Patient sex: M
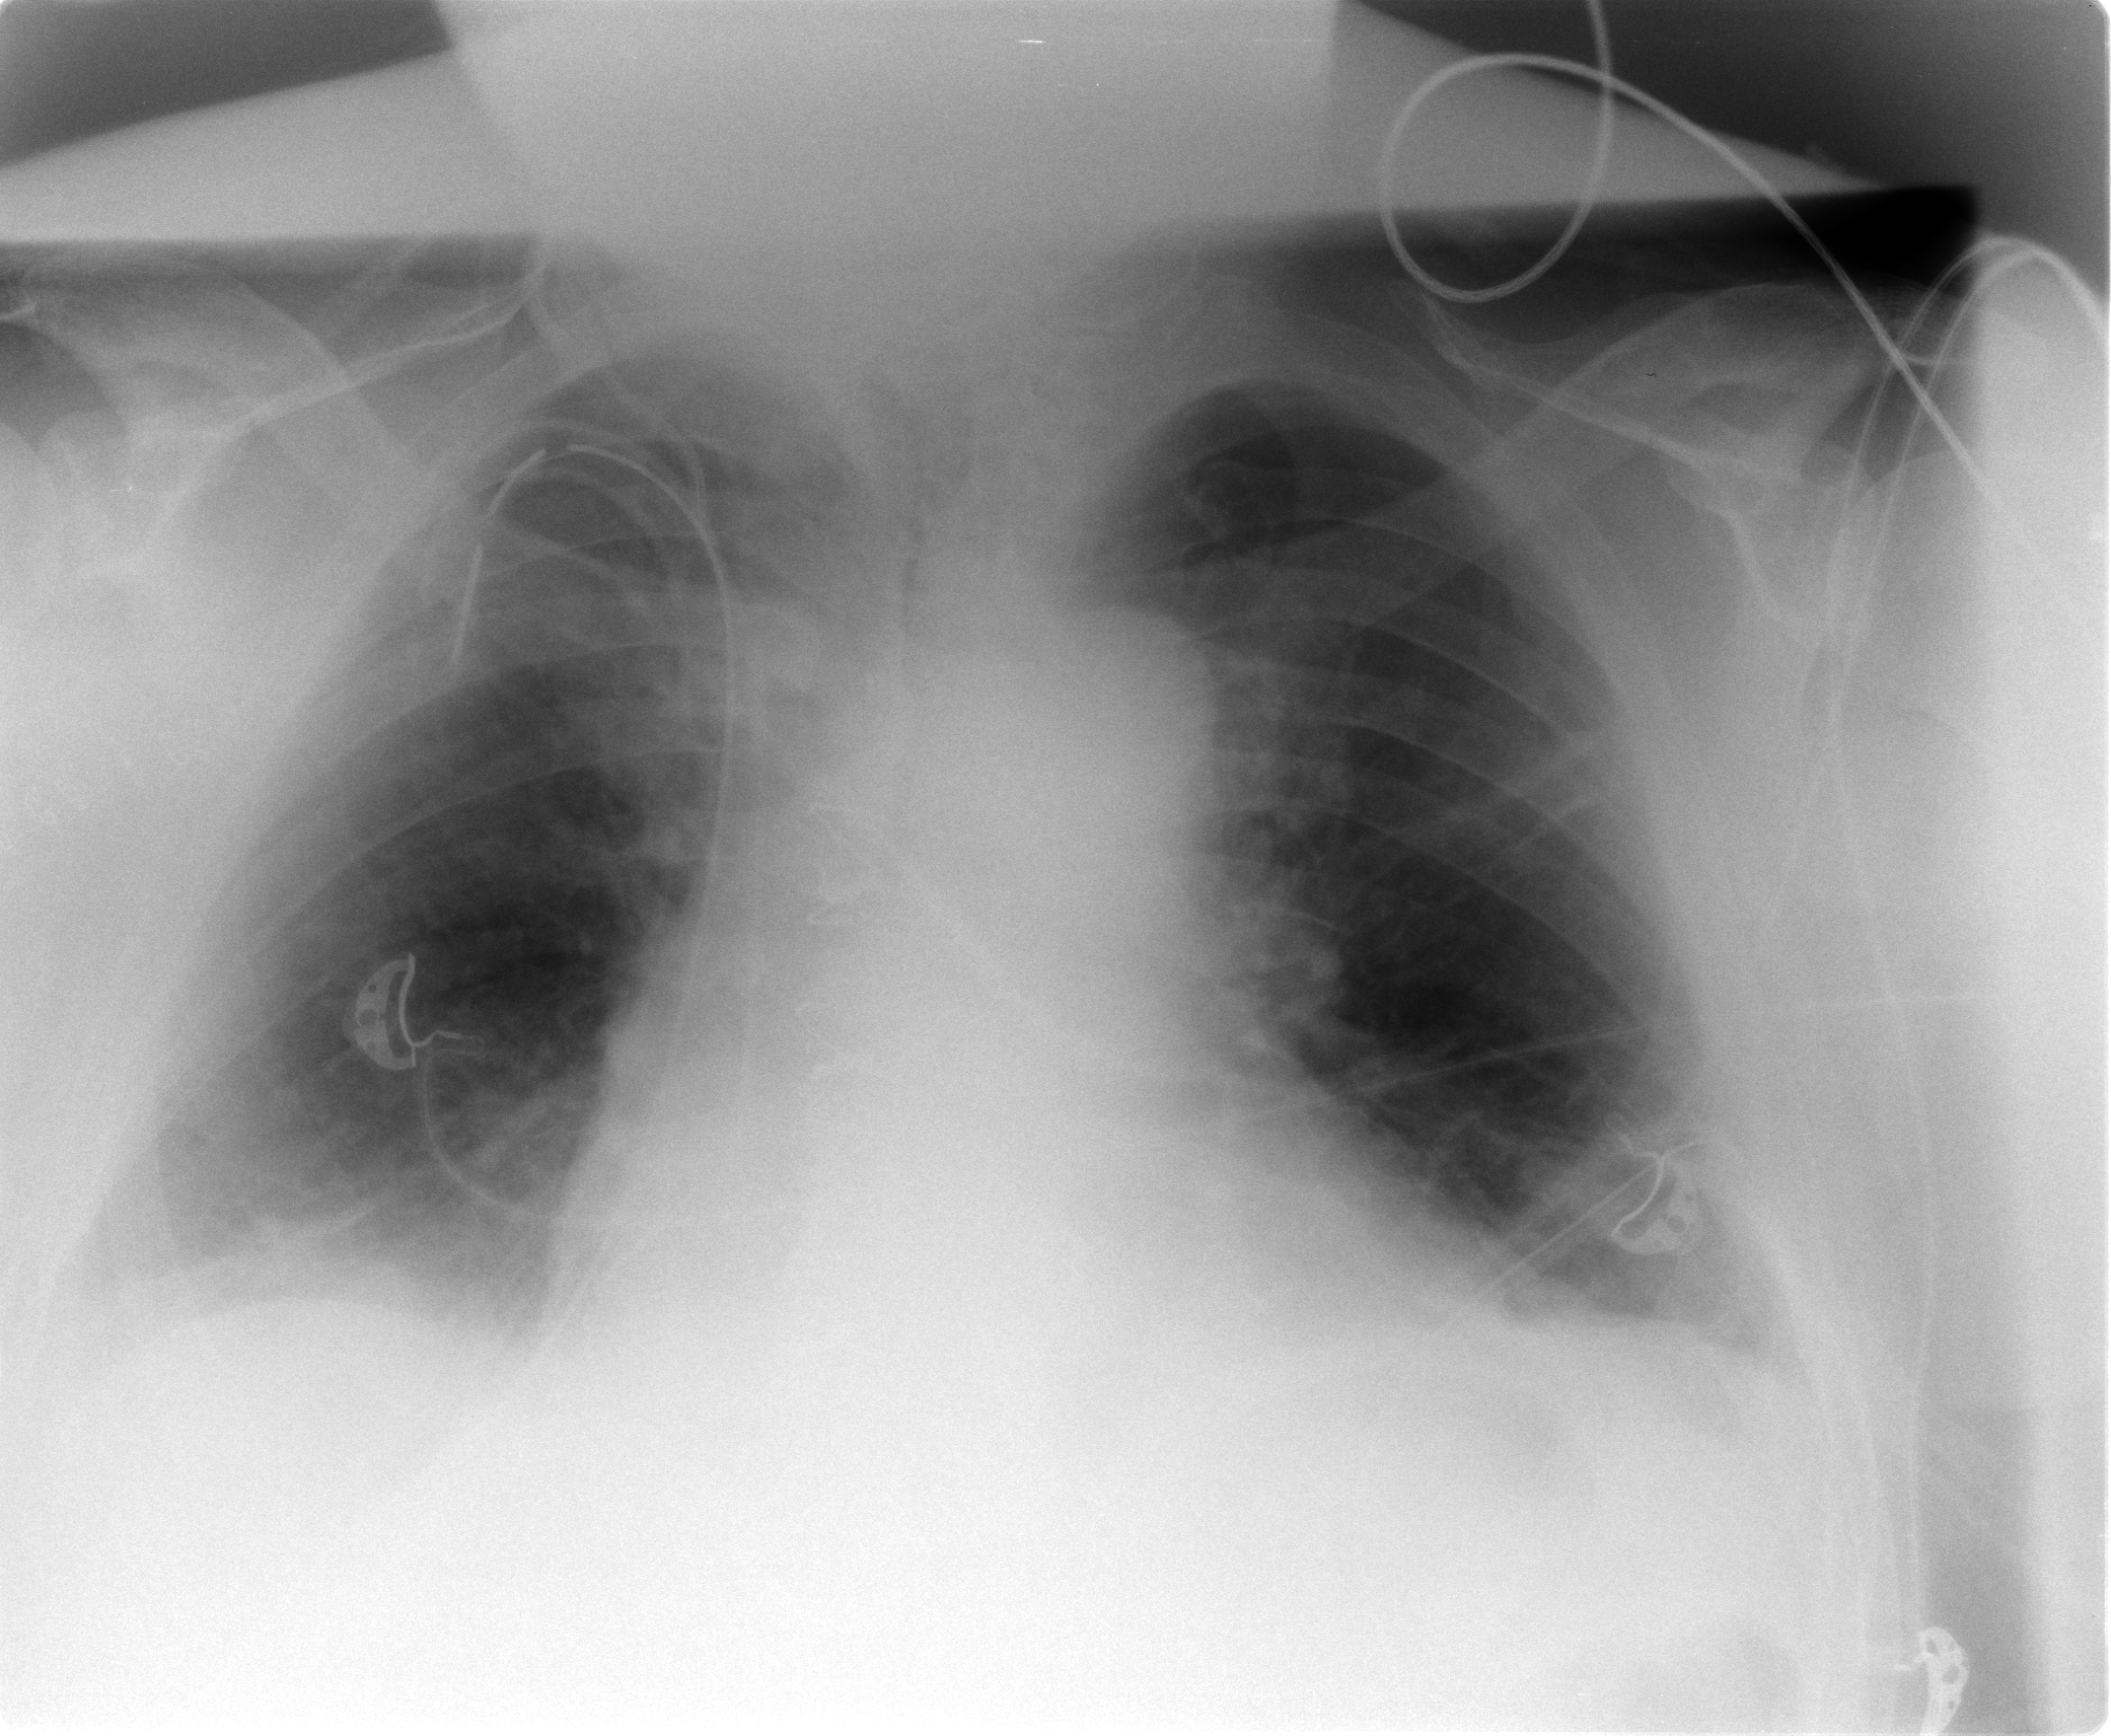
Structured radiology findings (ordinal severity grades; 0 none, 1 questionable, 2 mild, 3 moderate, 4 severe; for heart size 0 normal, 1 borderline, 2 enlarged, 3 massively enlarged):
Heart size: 2
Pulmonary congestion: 1
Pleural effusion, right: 0
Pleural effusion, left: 0
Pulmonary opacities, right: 0
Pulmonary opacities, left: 0
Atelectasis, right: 1
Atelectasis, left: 2